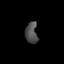
Tissue: lung
Cell type: Epithelial cells
Senescence score: 0.23
Nuclear area (px): 256
Mean DAPI intensity: 77.324